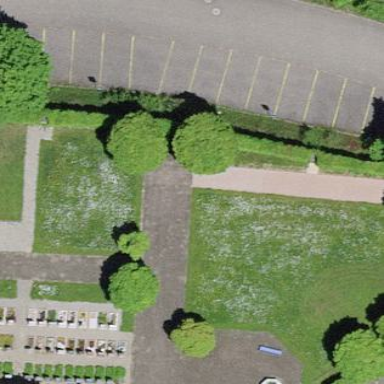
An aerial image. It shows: Cemetery.